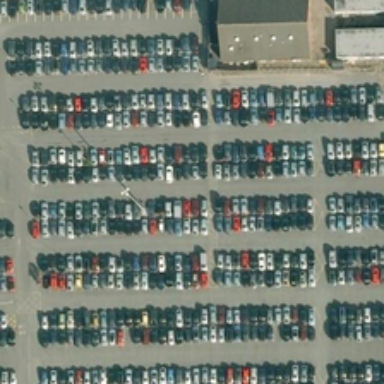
The parking lot is full of compactly parked cars .